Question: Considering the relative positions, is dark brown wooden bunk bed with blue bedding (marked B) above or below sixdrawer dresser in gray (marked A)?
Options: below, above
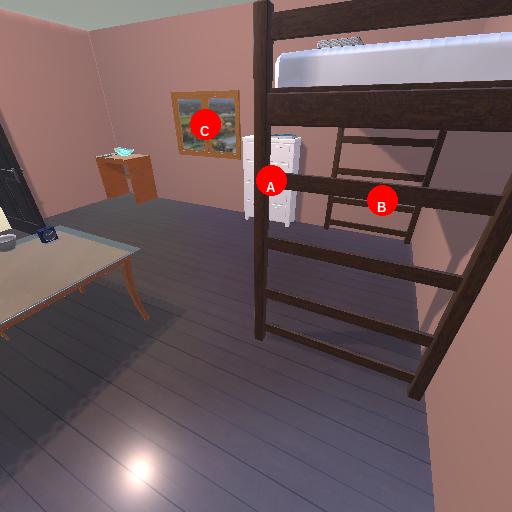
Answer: below